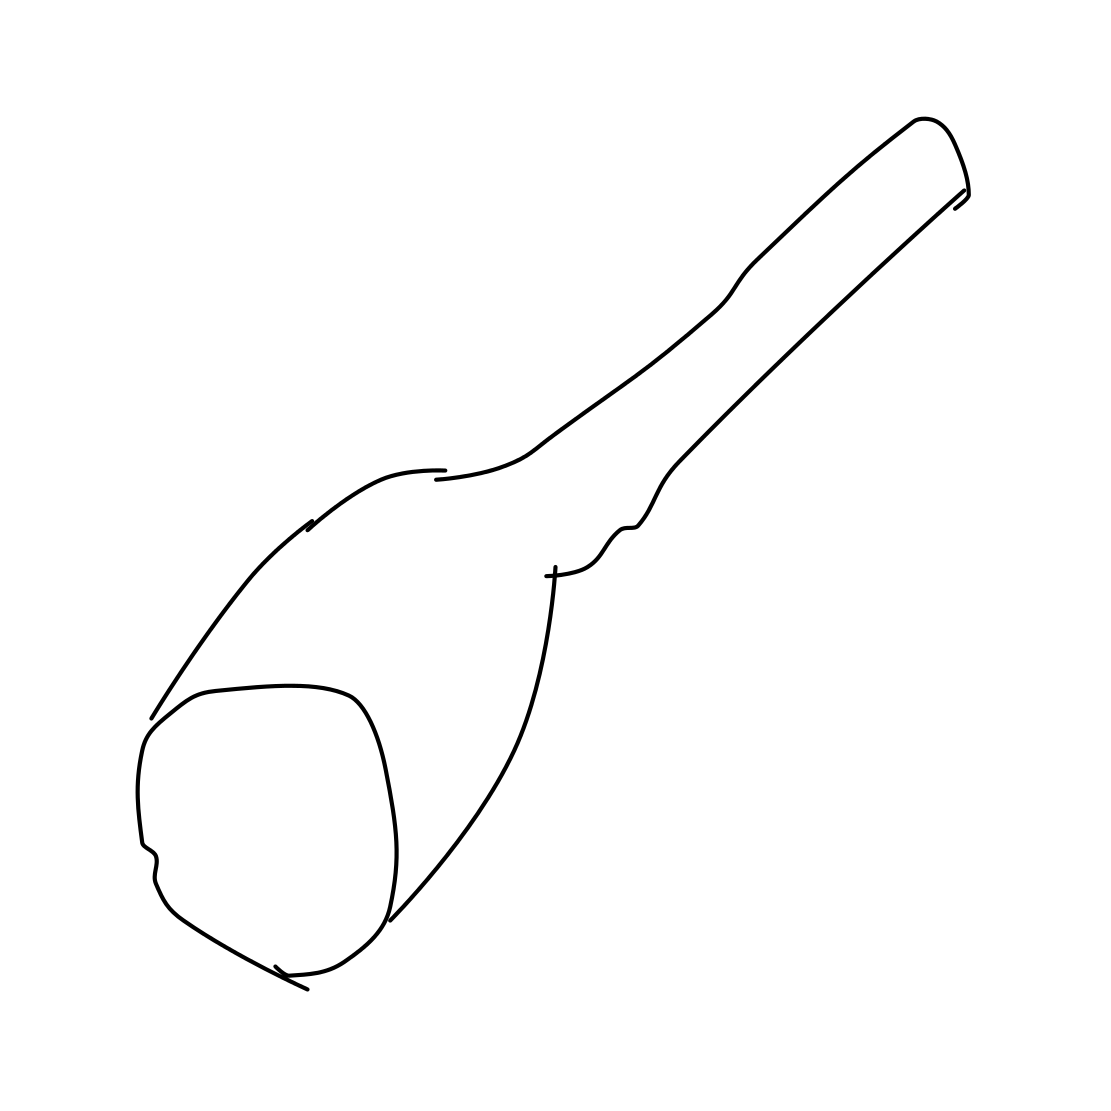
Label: flashlight